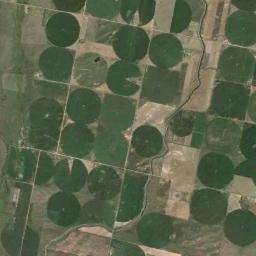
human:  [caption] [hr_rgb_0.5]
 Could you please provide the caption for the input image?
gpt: There are some green circle farmland and square farmland .

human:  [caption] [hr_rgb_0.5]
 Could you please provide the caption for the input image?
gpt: Many neatly arranged green circular farmland .

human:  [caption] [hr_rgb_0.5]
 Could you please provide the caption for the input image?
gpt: Several dark green circular or fan-shaped farmlands with different radians are neatly arranged on the ground and a river goes through the ground .

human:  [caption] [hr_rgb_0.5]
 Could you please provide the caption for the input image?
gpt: Most round fields are green .

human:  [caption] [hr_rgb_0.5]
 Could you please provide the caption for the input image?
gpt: There are many green circular farmlands of the same size distributed irregularly .